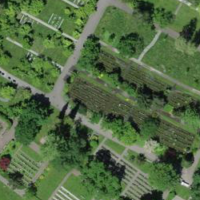
EUNIS habitat code: 53
Species observed at this site:
Rhinanthus minor